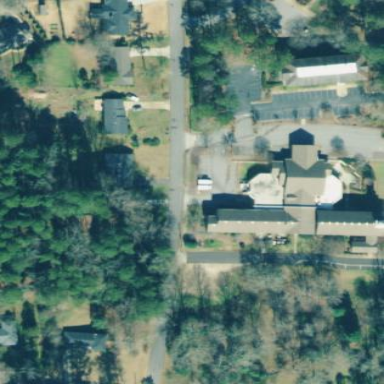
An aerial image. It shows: Building serving as place of worship.